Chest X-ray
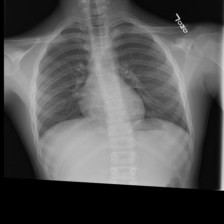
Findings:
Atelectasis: negative
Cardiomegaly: negative
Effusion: negative
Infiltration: negative
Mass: negative
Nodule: negative
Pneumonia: negative
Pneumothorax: negative
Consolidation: negative
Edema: negative
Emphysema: negative
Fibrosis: negative
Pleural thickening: negative
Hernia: negative